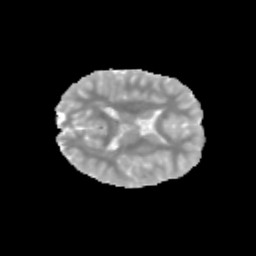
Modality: MD
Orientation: axial
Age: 11
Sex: male
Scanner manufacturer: siemens
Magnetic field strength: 3 T
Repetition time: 3.8 s
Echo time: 0.07 s